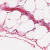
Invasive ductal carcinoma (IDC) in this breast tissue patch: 0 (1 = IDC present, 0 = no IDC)